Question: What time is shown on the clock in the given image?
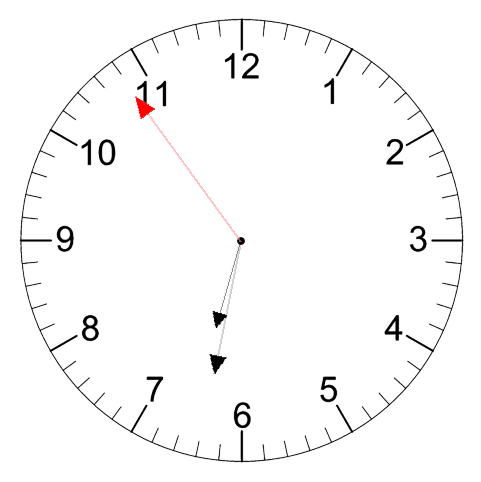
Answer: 06:31:54